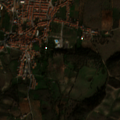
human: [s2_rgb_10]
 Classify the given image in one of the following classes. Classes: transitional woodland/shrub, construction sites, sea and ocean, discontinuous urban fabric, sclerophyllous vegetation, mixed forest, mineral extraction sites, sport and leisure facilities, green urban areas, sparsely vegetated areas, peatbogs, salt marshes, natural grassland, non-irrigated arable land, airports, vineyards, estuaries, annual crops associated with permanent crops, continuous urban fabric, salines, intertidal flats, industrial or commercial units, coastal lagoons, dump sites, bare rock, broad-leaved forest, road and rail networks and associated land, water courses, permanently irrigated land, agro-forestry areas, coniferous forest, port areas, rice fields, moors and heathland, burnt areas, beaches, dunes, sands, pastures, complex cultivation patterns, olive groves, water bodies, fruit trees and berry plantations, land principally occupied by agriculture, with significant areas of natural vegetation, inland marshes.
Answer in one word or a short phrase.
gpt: continuous urban fabric, olive groves, pastures, annual crops associated with permanent crops, broad-leaved forest